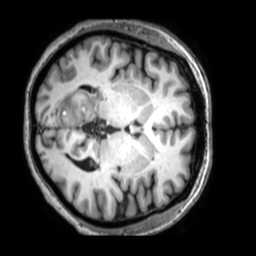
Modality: T1w
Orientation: axial
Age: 45
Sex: female
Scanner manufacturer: philips
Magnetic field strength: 3 T
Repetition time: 0.009905 s
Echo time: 0.004604 s